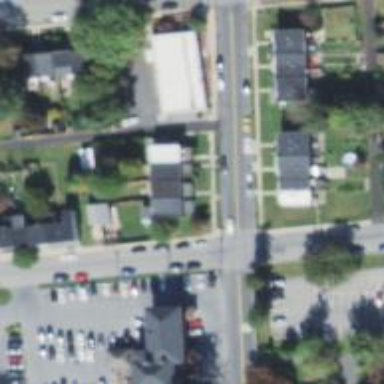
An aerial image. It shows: Residential road with asphalt surface. Sidewalk is present on the left side.